Field crop: tomato
Growth stage: 1
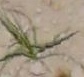
Species: cyperus